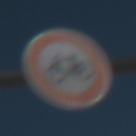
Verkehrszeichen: VerbotRadverkehr
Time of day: MorningAfternoon
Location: Outdoor (Special)
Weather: Clear
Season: NotSpecified
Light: Natural